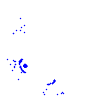
Particle: proton